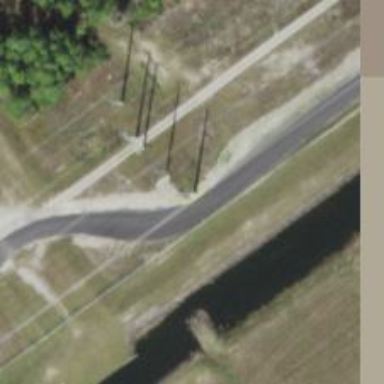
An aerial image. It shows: Power pole.